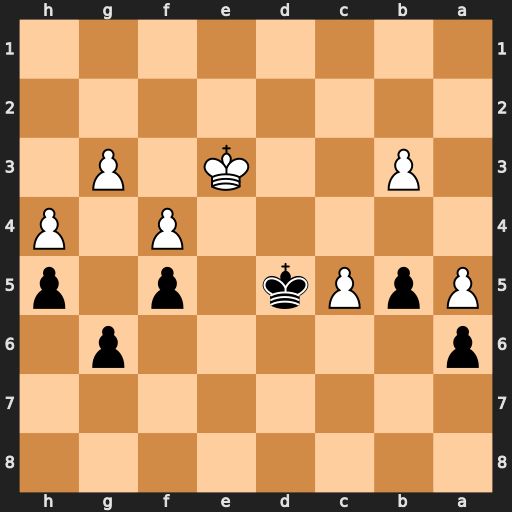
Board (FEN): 8/8/p5p1/PpPk1p1p/5P1P/1P2K1P1/8/8
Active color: b
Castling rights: -
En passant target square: -
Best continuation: Kxc5 Kd3 Kb4